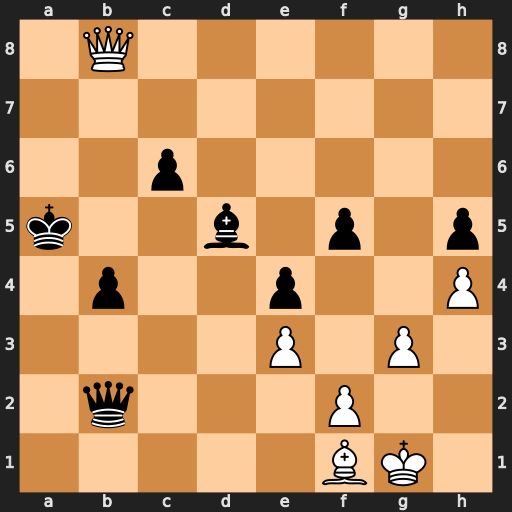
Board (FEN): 1Q6/8/2p5/k2b1p1p/1p2p2P/4P1P1/1q3P2/5BK1
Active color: w
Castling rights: -
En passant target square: -
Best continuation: Qa7#